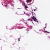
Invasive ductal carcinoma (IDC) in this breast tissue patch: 0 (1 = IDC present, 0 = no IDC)